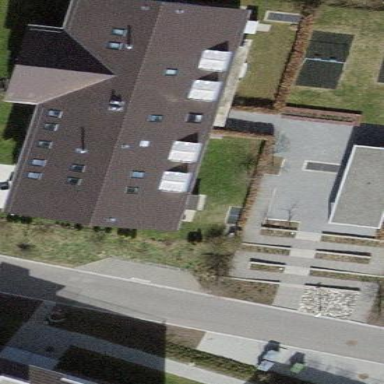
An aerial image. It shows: Building with gabled roof.